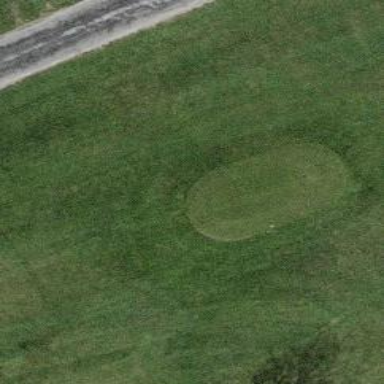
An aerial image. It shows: Golf tee.